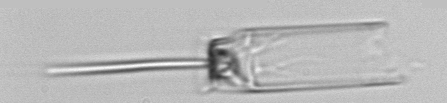
Label: Ditylum_brightwellii